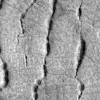
Atmospheric dust classification: not_dusty